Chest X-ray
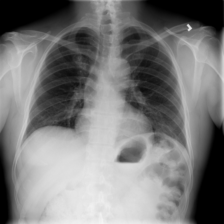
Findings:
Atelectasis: negative
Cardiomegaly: negative
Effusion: negative
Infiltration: negative
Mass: negative
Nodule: negative
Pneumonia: negative
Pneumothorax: negative
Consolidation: negative
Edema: negative
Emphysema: negative
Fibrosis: negative
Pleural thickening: negative
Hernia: negative